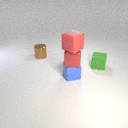
small blue rubber cube below small red rubber cube